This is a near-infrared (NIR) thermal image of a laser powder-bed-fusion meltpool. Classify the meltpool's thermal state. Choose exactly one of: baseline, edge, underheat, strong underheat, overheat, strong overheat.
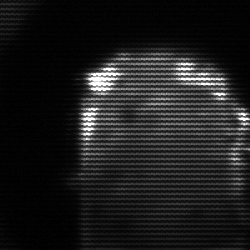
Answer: baseline